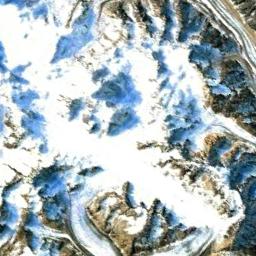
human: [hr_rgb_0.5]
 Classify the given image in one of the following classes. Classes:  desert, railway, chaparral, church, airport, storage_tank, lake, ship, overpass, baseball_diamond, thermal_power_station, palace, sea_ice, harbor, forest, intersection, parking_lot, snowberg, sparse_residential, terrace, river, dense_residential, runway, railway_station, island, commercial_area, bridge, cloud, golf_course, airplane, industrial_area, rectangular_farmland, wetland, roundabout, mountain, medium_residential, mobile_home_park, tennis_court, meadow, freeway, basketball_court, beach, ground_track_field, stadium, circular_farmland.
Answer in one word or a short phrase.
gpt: snowberg